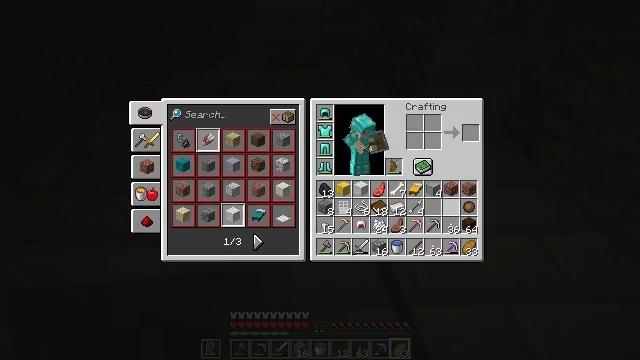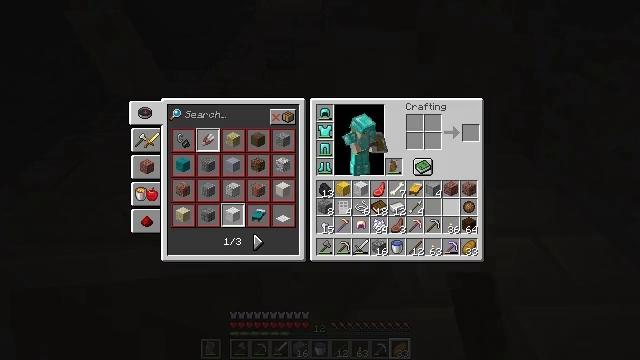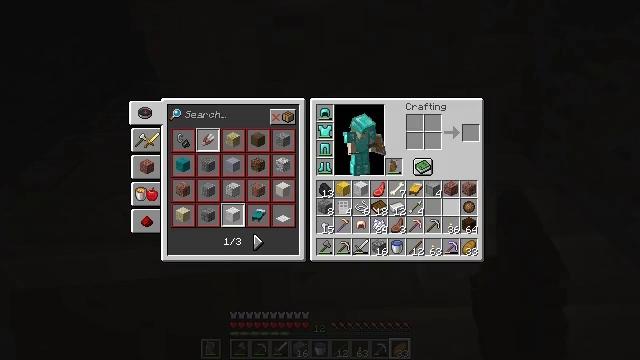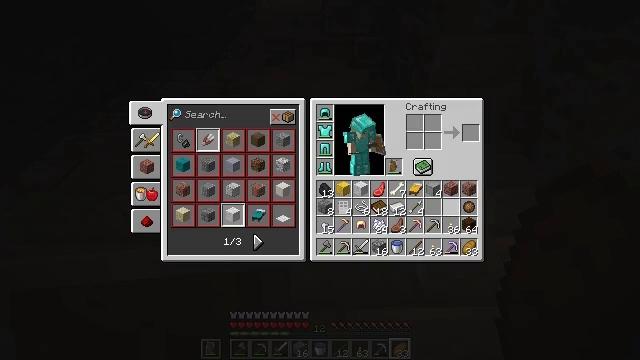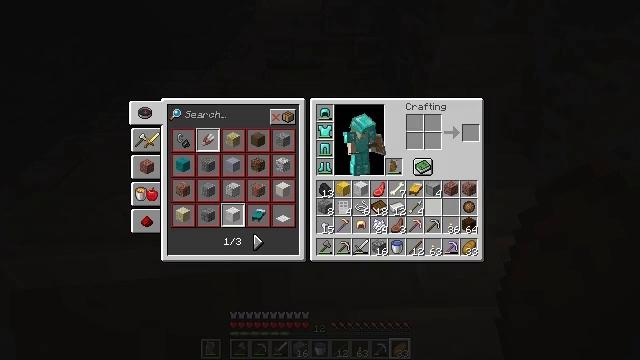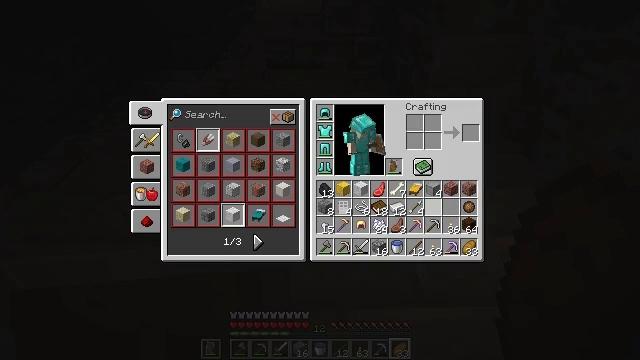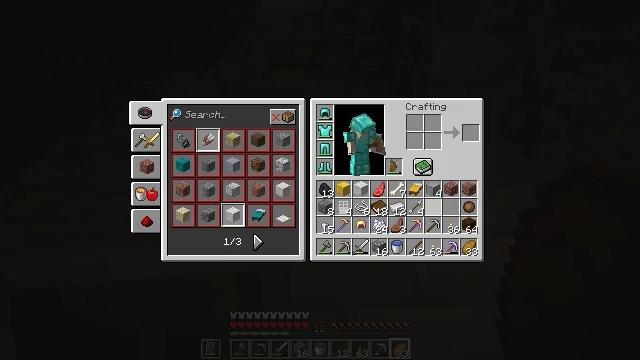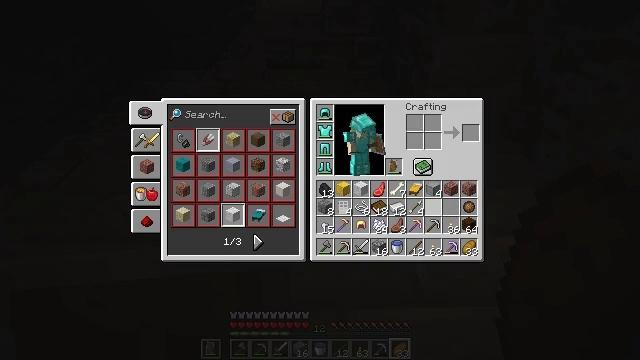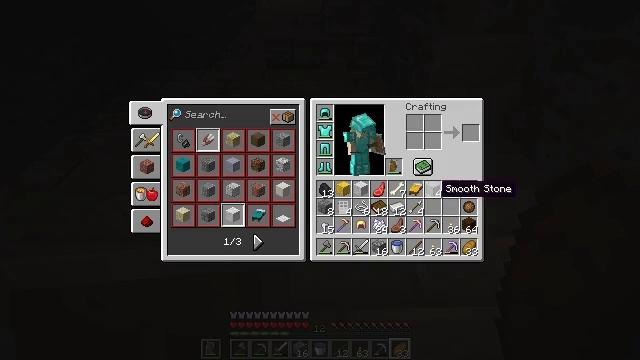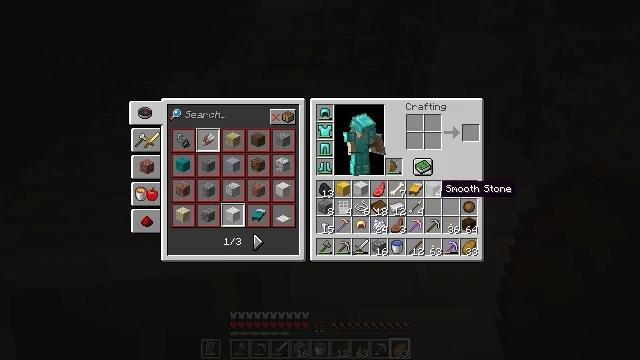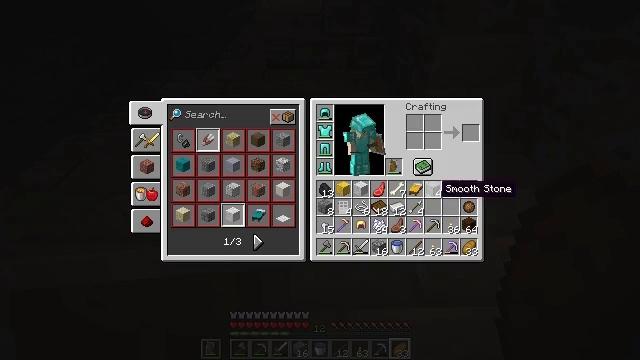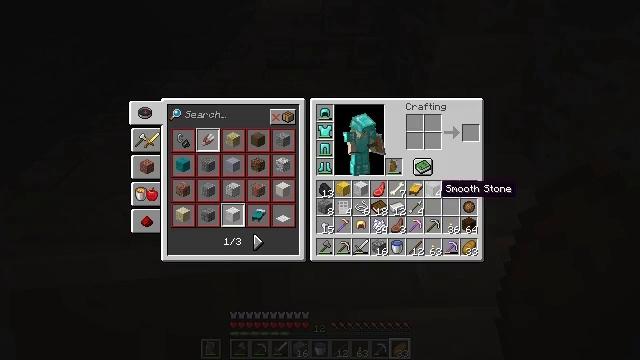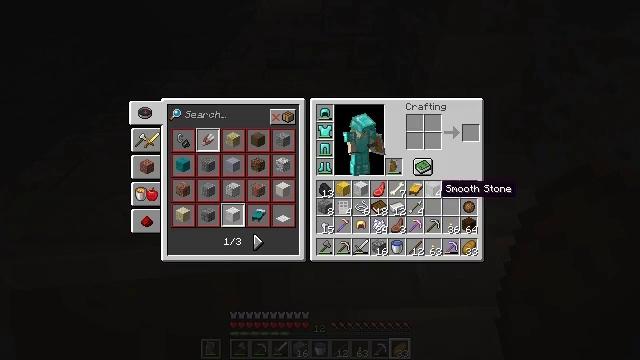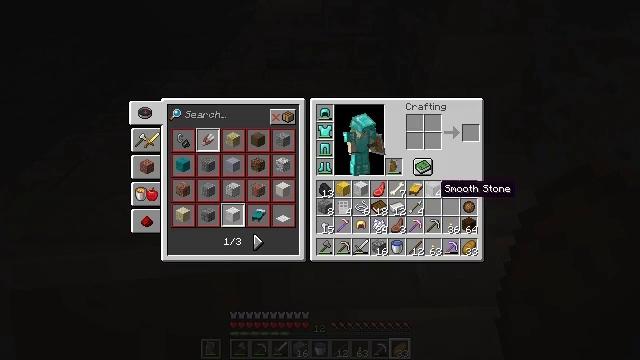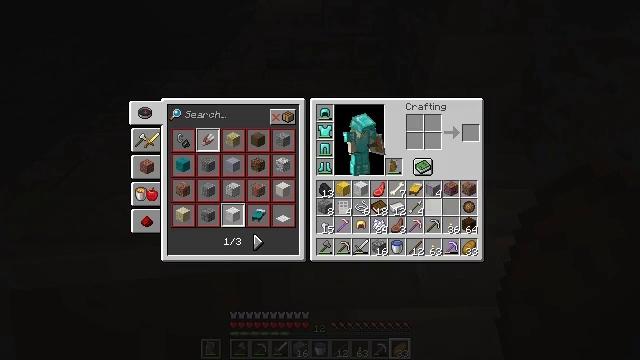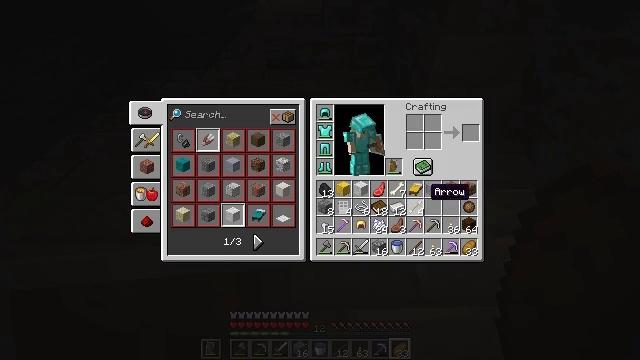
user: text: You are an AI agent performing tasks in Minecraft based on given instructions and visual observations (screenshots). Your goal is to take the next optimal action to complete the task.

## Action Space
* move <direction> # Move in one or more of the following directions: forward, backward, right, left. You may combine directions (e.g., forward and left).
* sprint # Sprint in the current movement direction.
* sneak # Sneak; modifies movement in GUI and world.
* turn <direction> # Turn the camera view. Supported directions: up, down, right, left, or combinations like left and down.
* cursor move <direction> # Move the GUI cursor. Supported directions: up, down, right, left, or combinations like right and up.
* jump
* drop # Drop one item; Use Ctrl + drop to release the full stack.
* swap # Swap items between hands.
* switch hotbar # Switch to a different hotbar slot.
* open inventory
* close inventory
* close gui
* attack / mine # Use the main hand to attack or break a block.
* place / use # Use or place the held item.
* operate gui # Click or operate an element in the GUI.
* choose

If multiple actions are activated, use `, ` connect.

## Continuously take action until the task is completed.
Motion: motion action
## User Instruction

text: Drop an iron door.
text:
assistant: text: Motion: open gui
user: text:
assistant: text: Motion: no_op
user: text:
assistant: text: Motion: no_op
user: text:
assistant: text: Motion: no_op
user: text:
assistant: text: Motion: no_op
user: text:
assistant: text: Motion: no_op
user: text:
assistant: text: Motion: no_op
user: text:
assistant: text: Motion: no_op
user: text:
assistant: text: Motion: no_op
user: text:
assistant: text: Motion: no_op
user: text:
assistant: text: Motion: no_op
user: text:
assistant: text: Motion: no_op
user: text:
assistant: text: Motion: no_op
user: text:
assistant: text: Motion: no_op
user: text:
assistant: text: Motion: no_op
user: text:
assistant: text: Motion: no_op
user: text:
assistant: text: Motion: no_op
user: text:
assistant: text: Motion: no_op
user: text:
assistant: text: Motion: no_op
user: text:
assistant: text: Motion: no_op
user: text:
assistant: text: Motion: no_op
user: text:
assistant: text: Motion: no_op
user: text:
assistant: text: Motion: no_op
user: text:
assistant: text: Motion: no_op
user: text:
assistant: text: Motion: cursor move left
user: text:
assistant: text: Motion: no_op
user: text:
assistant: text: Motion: no_op
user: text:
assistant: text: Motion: no_op
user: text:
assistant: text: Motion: no_op
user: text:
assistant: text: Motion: no_op